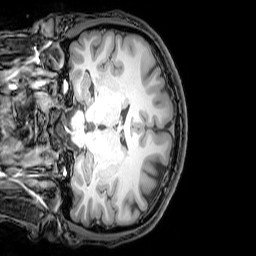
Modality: T1w
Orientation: coronal
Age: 20
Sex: male
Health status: healthy
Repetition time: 0.081 s
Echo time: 0.037 s